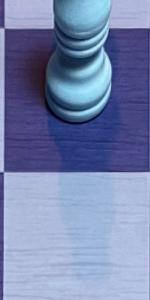
Label: Empty